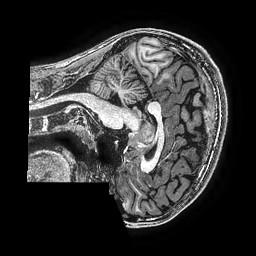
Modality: T1w
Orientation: sagittal
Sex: male
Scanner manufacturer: ge
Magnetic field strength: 3 T
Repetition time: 0.00766 s
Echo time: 0.003476 s